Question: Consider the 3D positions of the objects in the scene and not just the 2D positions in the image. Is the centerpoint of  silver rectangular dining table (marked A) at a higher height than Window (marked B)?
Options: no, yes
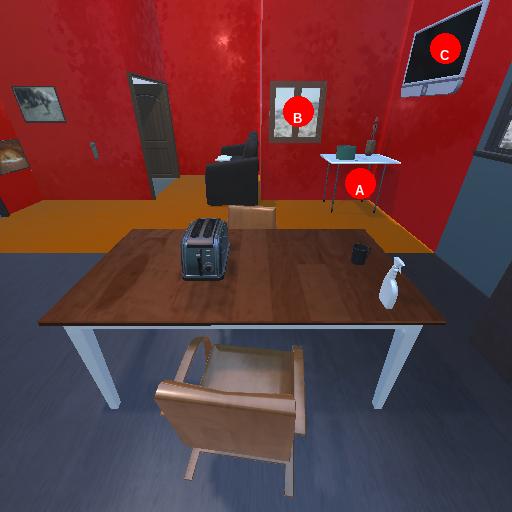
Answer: no